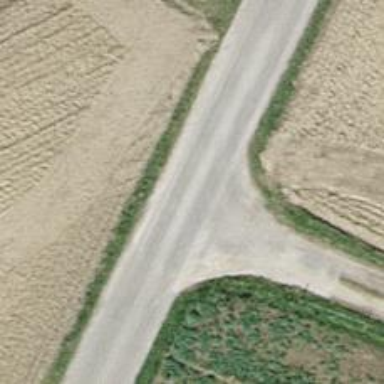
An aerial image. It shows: Unclassified road with asphalt surface.